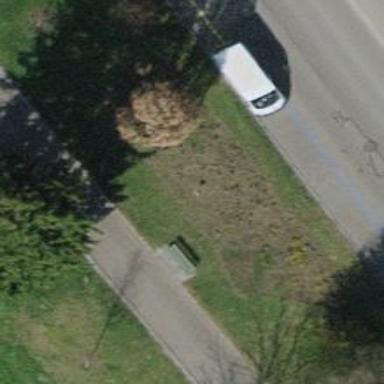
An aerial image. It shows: Bench for seating.